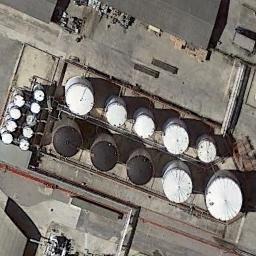
Label: storage tanks